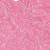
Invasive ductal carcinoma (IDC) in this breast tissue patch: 0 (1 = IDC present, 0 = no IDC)